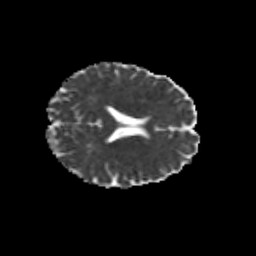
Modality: MD
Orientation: axial
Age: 31
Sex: female
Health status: healthy
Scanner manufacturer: siemens
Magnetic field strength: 3 T
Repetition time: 10.8 s
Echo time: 0.082 s